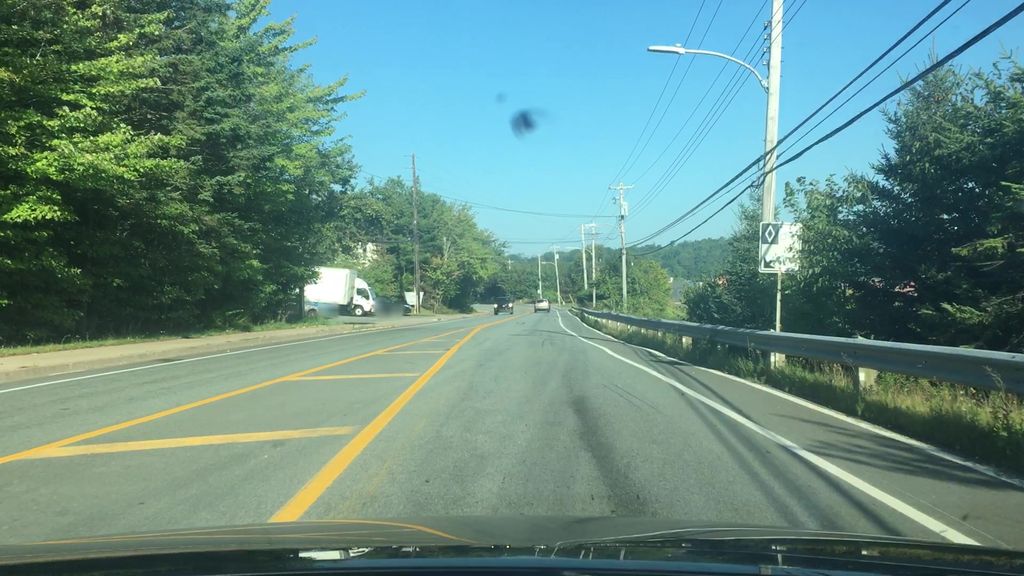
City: halifax